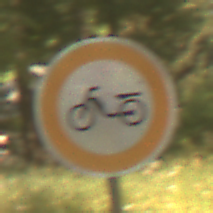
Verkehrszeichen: VerbotMofas
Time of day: Midday
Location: Outdoor (Nature)
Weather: PartlyCloudy
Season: NotSpecified
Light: Natural